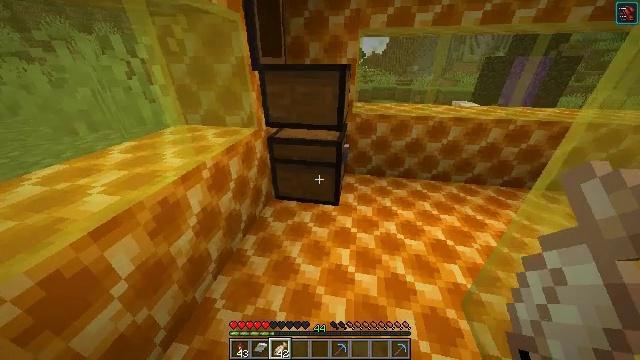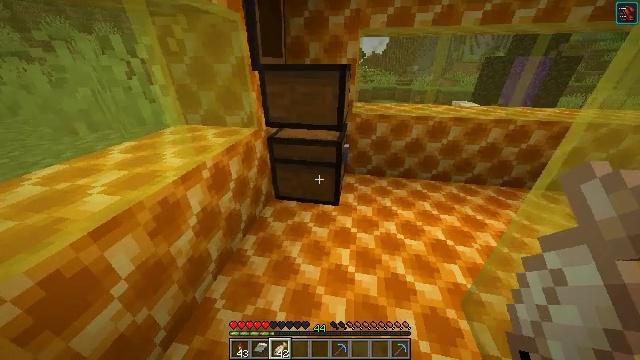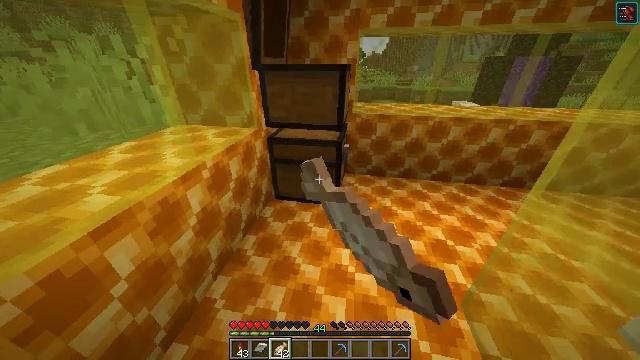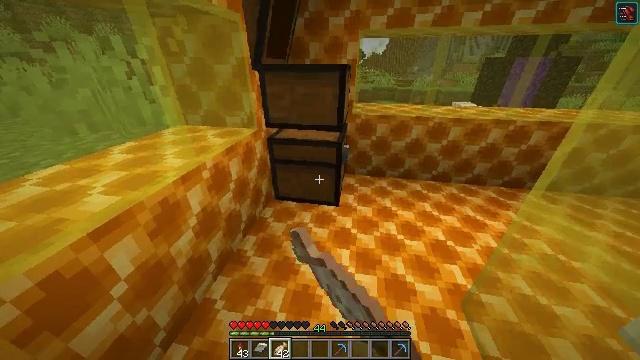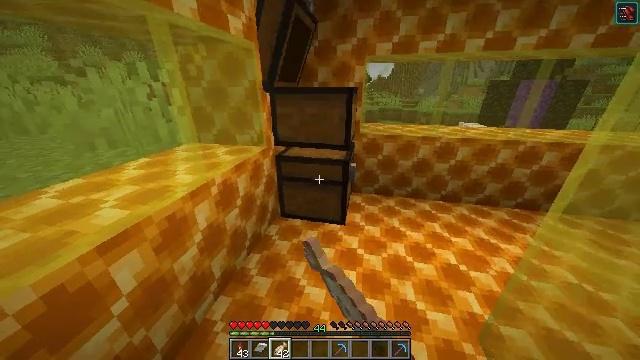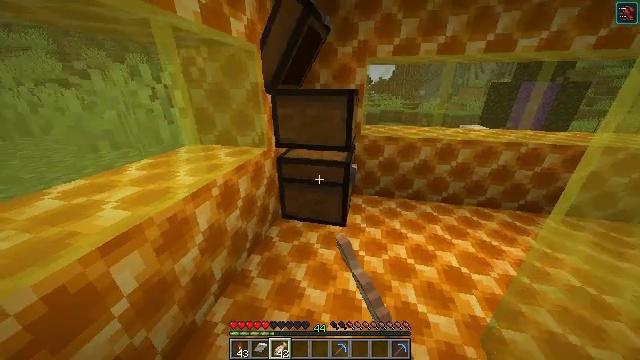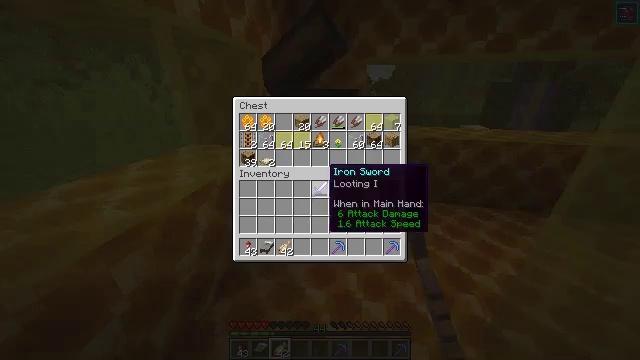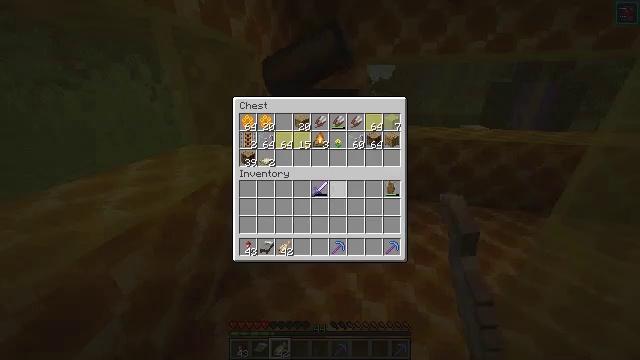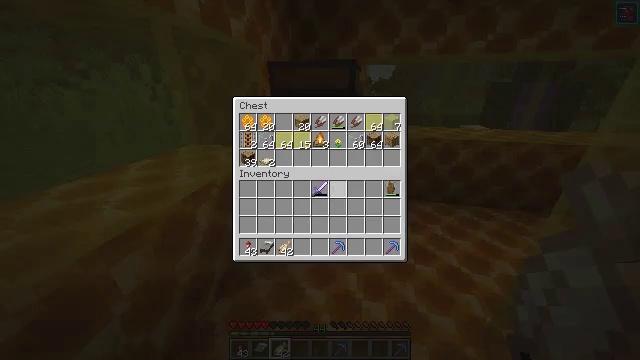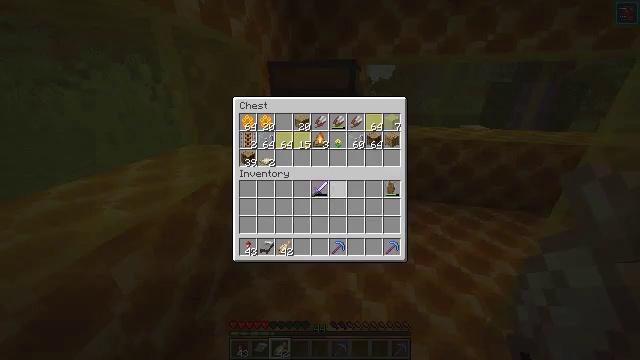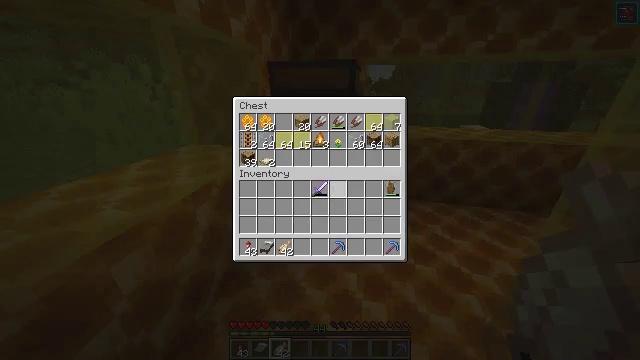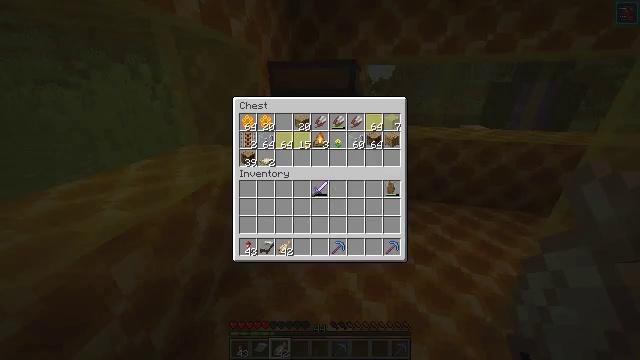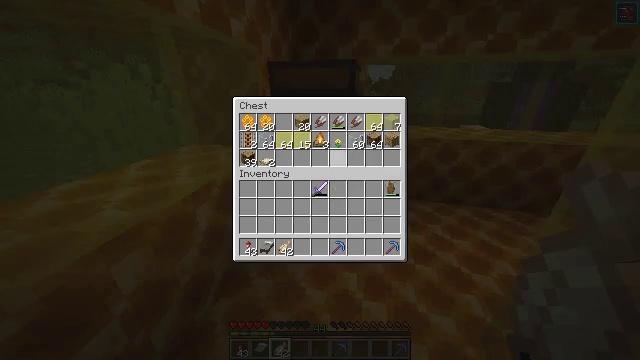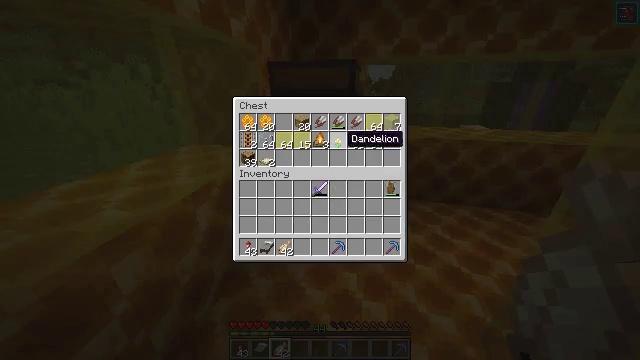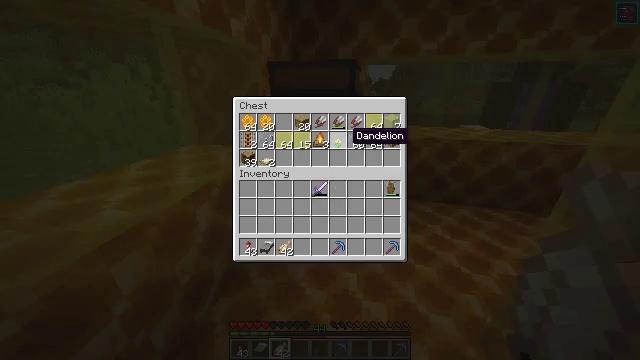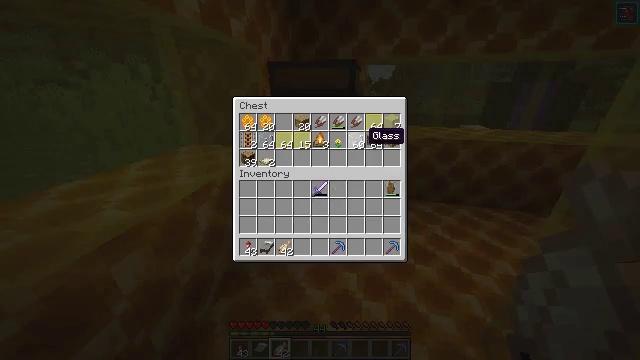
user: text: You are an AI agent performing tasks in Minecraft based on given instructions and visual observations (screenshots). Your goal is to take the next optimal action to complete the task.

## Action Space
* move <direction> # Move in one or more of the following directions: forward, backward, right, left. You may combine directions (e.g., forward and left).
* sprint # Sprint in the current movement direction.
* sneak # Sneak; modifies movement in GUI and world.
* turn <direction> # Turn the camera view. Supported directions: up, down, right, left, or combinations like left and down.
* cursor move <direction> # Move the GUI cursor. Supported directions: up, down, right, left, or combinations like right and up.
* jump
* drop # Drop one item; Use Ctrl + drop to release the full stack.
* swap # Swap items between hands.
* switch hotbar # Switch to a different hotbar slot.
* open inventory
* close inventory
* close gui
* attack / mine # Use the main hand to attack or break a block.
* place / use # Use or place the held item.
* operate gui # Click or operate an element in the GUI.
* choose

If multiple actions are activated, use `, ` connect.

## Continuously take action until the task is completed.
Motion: motion action
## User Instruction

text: Gather honey bottles to craft a honey block.
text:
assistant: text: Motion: use / place
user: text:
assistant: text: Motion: use / place
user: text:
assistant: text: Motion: no_op
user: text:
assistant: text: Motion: turn left and up
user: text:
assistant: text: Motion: no_op
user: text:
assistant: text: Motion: open gui
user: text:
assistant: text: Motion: no_op
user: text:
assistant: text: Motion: no_op
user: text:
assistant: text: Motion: no_op
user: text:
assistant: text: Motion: no_op
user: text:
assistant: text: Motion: cursor move up
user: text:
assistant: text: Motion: sneak, cursor move up
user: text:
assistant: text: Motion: sneak, cursor move up
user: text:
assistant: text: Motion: sneak
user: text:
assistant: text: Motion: sneak, cursor move right
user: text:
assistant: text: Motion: sneak, cursor move right
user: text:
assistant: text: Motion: sneak
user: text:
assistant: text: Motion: sneak
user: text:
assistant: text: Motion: turn up, close gui
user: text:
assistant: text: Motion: turn right and up
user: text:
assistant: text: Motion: turn up
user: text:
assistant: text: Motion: use / place
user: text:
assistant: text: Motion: use / place
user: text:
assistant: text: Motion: no_op
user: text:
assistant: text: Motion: no_op
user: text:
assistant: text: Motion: no_op
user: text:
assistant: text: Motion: cursor move up, open gui
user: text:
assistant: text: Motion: cursor move right and up
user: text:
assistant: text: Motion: cursor move right and up
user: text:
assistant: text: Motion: no_op